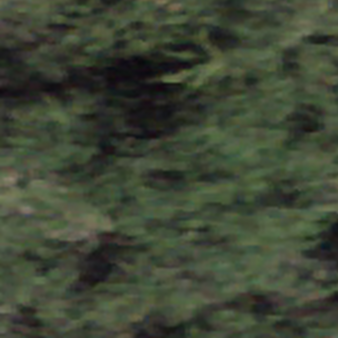
Label: other